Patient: sex M, age 17
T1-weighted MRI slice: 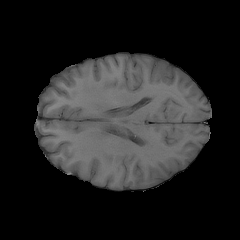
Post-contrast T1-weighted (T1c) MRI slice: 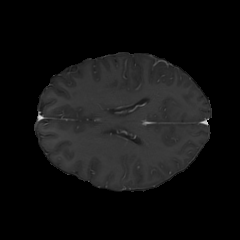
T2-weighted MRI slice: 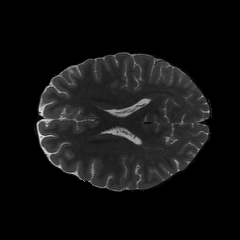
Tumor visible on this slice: no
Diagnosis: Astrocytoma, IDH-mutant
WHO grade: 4